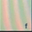
Piece: xx